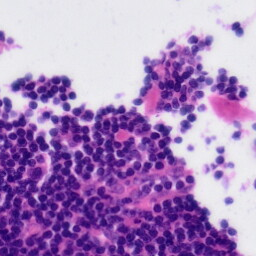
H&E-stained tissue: Tonsil